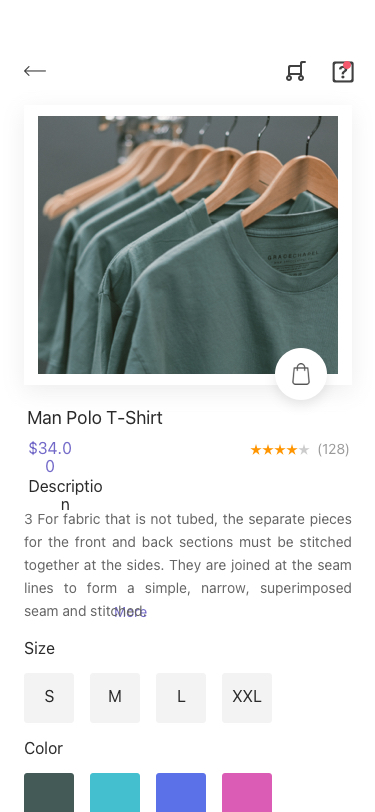
Text in this UI design:
Color
XXL
L
M
S
Size
More
3 For fabric that is not tubed, the separate pieces for the front and back sections must be stitched together at the sides. They are joined at the seam lines to form a simple, narrow, superimposed seam and stitched.
Description
(128)
$34.00
Man Polo T-Shirt
